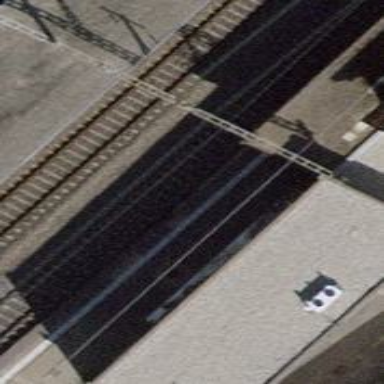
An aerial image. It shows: Railway stop with public transport stop position.